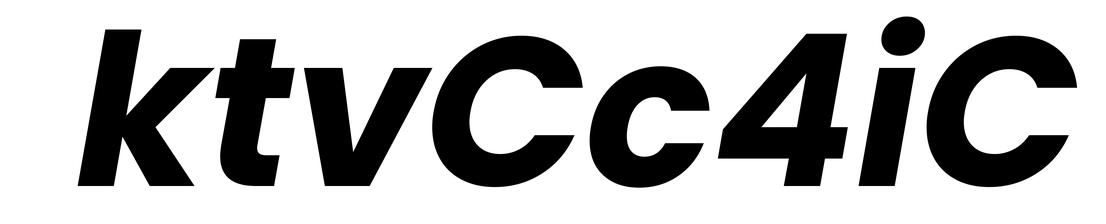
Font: Poppins-BoldItalic